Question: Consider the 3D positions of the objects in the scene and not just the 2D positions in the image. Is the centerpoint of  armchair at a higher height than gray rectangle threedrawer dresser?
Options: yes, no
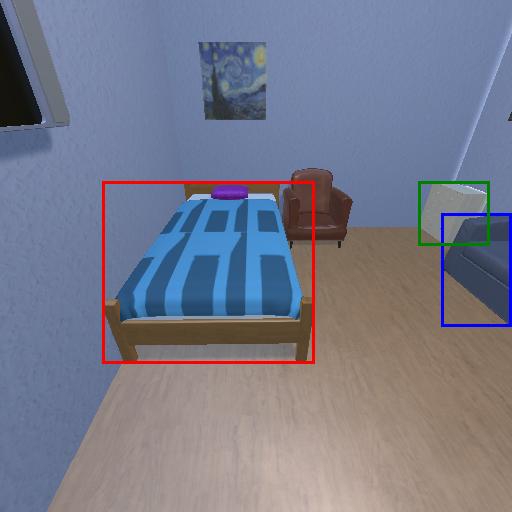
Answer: yes